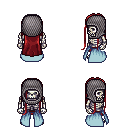
a pixel art fantasy rpg character, male body template, skeleton, overskirt, red pants, brunette extra-long hairstyle, chain hood, four views (front, back, left, right), 2x2 character sprite sheet, small pixel art, hard edges, no anti-aliasing